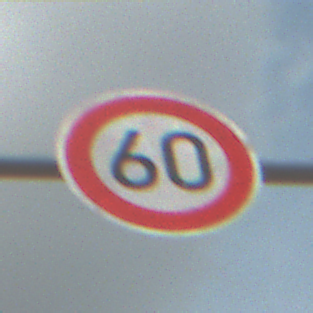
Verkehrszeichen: Geschwindigkeit60
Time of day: Midday
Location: Outdoor (Suburban)
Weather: PartlyCloudy
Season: Summer
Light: Natural